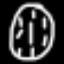
Label: clock